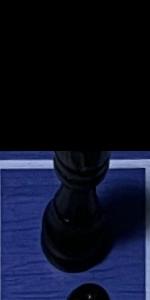
Label: Rook_Black